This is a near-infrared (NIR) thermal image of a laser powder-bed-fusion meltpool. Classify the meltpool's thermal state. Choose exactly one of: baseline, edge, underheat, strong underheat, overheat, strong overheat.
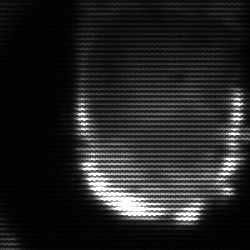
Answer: baseline